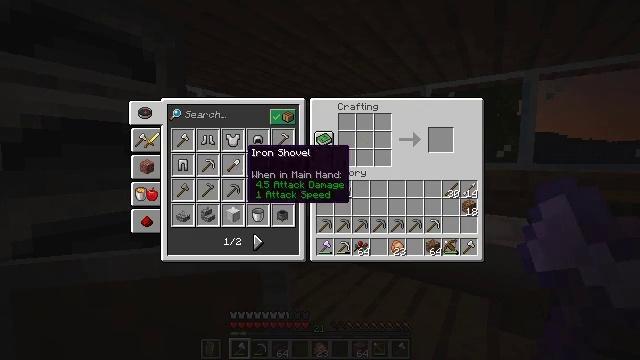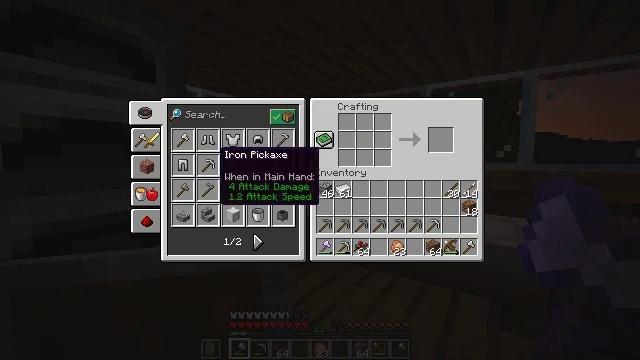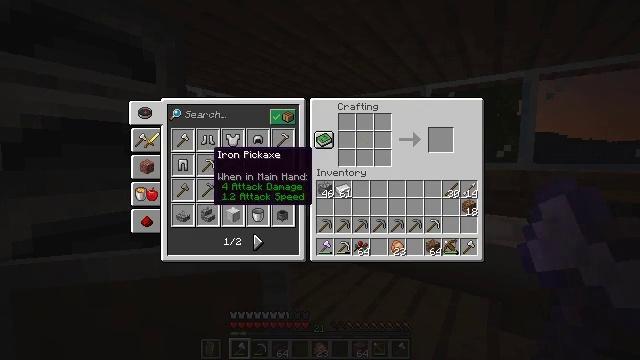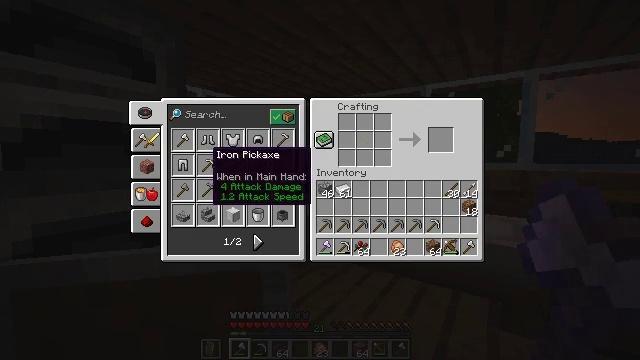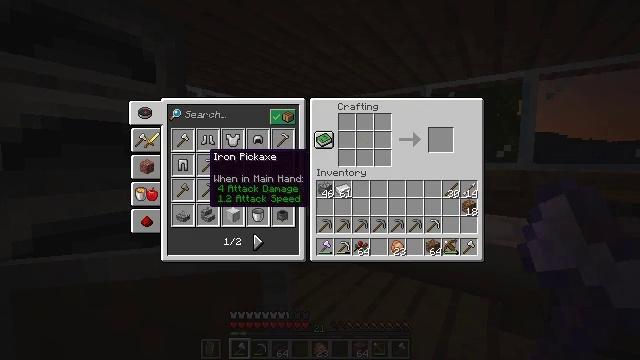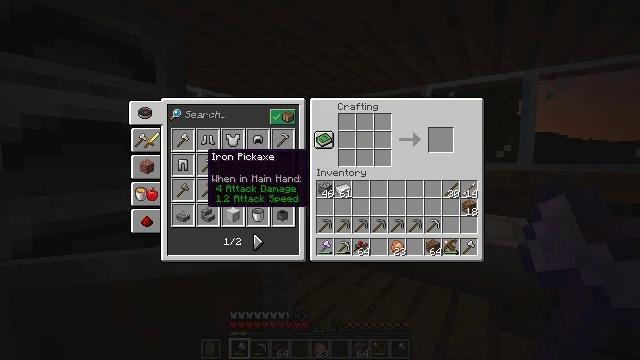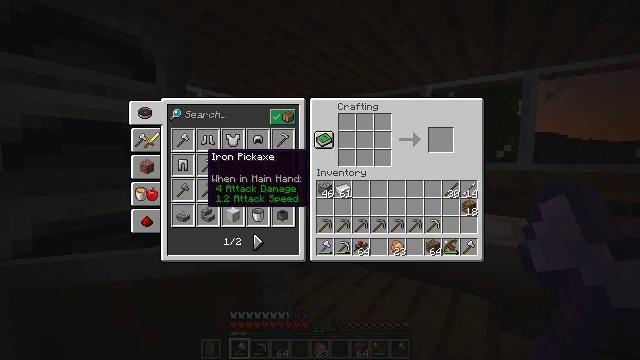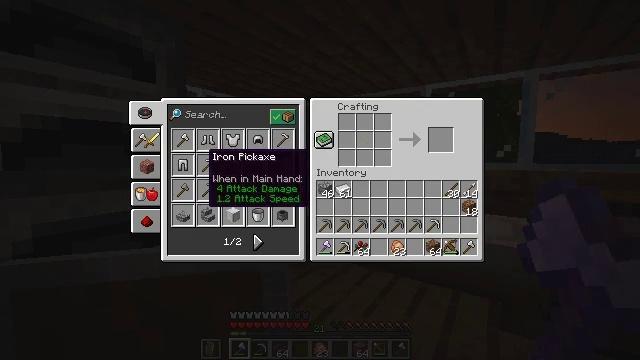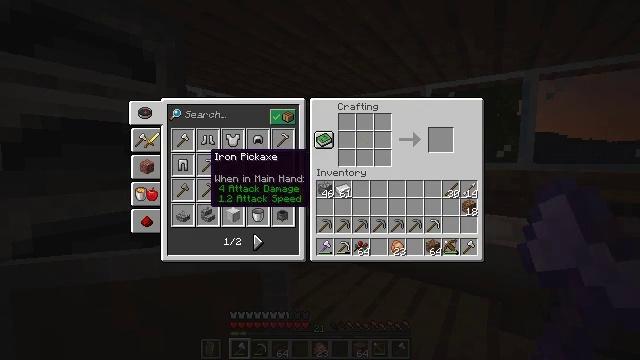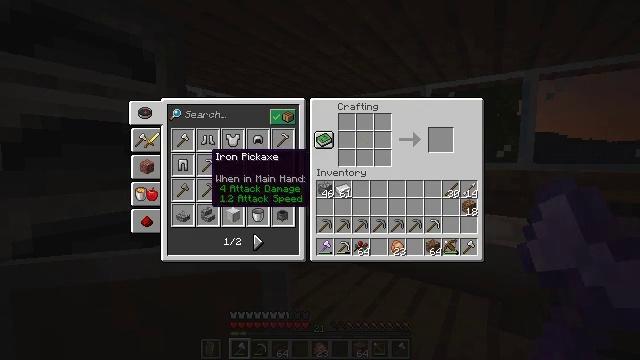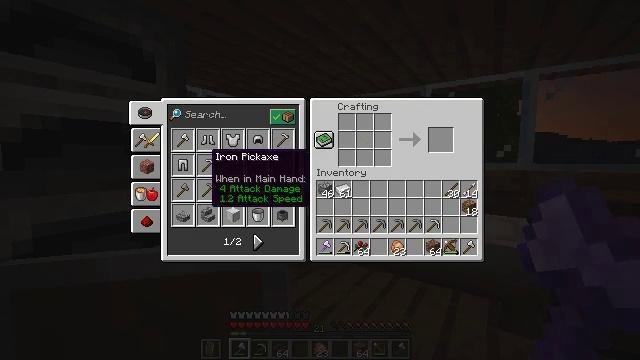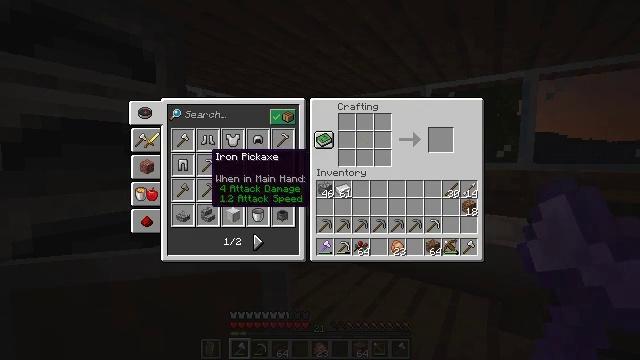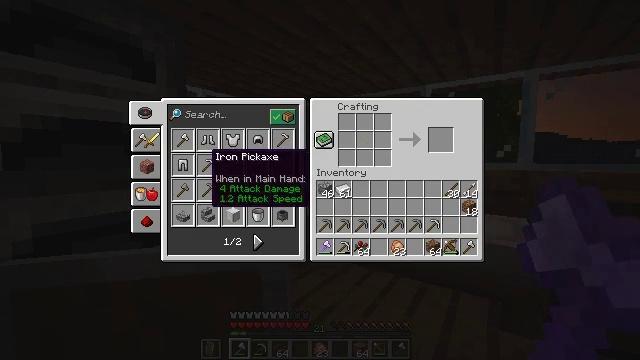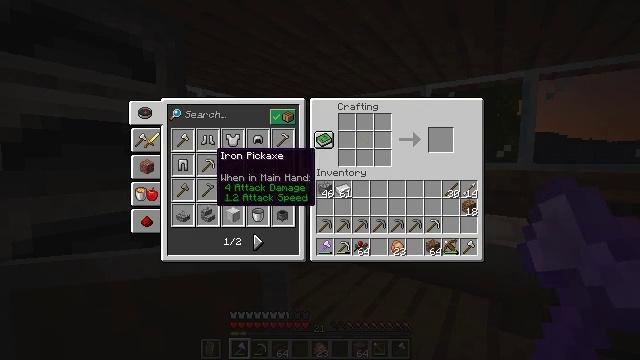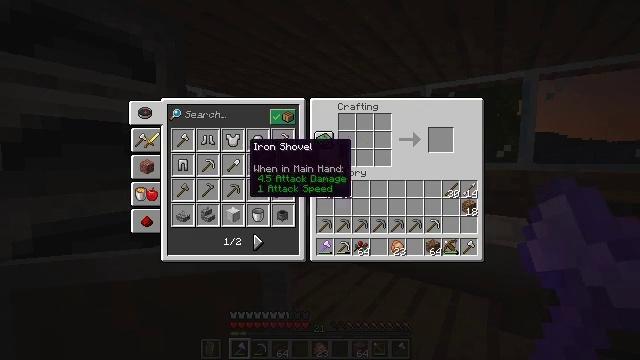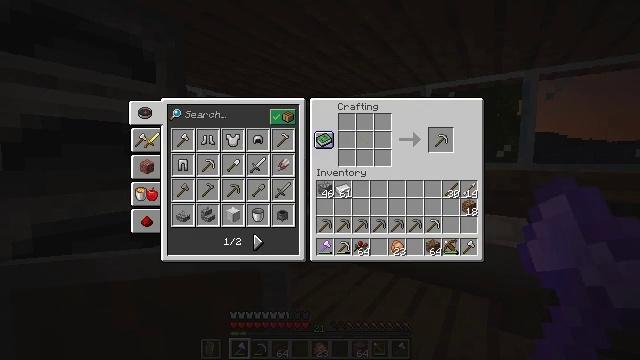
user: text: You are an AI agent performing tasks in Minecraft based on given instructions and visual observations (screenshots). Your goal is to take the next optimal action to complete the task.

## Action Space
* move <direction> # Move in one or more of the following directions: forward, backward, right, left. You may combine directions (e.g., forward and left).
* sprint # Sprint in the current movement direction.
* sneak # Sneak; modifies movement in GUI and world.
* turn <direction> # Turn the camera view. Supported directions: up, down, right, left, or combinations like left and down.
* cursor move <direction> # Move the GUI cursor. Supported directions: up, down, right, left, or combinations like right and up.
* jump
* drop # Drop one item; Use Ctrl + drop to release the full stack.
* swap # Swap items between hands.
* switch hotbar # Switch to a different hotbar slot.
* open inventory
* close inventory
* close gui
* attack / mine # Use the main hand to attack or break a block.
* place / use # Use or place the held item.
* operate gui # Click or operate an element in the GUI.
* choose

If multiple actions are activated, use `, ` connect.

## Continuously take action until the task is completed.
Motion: motion action
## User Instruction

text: Craft an iron pickaxe with 3 iron ingots and 2 sticks.
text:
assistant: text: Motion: cursor move left
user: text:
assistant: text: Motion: cursor move left
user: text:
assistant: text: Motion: no_op
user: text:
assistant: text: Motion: no_op
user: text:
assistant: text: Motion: no_op
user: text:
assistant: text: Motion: no_op
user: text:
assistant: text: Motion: no_op
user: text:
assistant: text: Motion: no_op
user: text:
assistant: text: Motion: no_op
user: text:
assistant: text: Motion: operate gui
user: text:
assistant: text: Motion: operate gui
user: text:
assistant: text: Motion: no_op
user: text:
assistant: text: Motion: no_op
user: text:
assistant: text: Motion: cursor move right and up
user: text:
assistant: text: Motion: cursor move right and up
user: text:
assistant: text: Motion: cursor move right
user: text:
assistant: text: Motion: cursor move right
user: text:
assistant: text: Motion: no_op
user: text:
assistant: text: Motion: cursor move right
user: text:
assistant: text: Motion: cursor move right
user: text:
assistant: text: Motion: cursor move right
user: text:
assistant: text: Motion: no_op
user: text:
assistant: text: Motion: no_op
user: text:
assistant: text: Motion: operate gui
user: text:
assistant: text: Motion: operate gui
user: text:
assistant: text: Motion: operate gui
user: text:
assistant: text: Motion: cursor move down
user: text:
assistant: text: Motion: cursor move down
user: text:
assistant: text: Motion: no_op